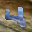
Label: 4